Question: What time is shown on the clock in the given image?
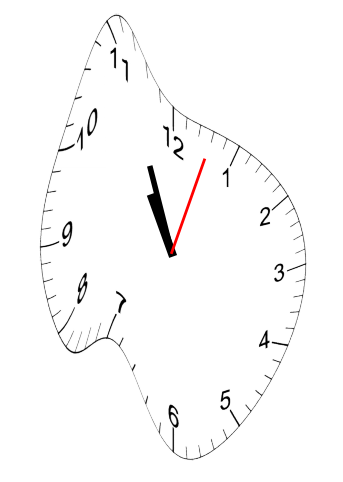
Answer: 10:56:03